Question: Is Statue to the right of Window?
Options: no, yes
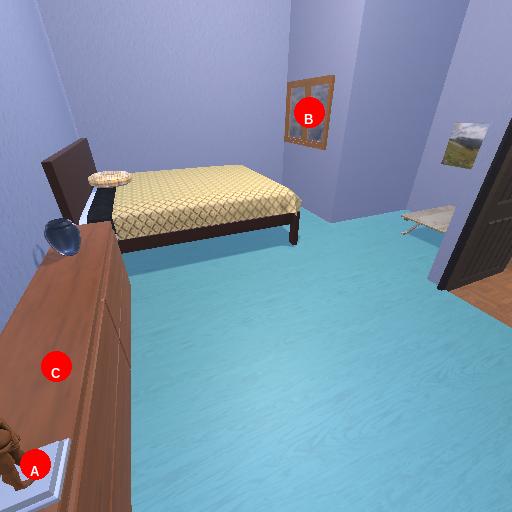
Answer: no